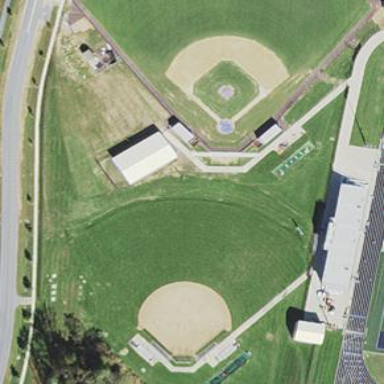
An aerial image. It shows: Softball pitch for leisure sports.